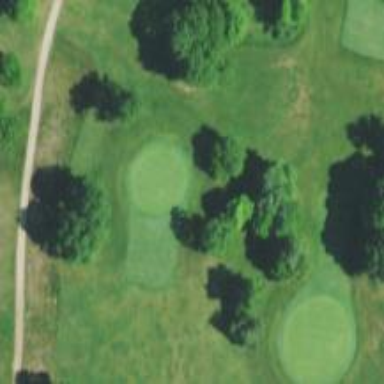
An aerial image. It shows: View of golf hole.